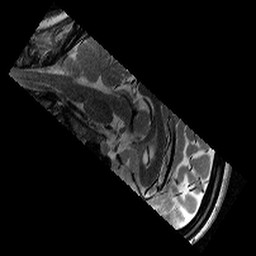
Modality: T2w
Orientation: sagittal
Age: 11
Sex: female
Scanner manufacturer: siemens
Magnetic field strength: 3 T
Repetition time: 9.23 s
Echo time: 0.067 s